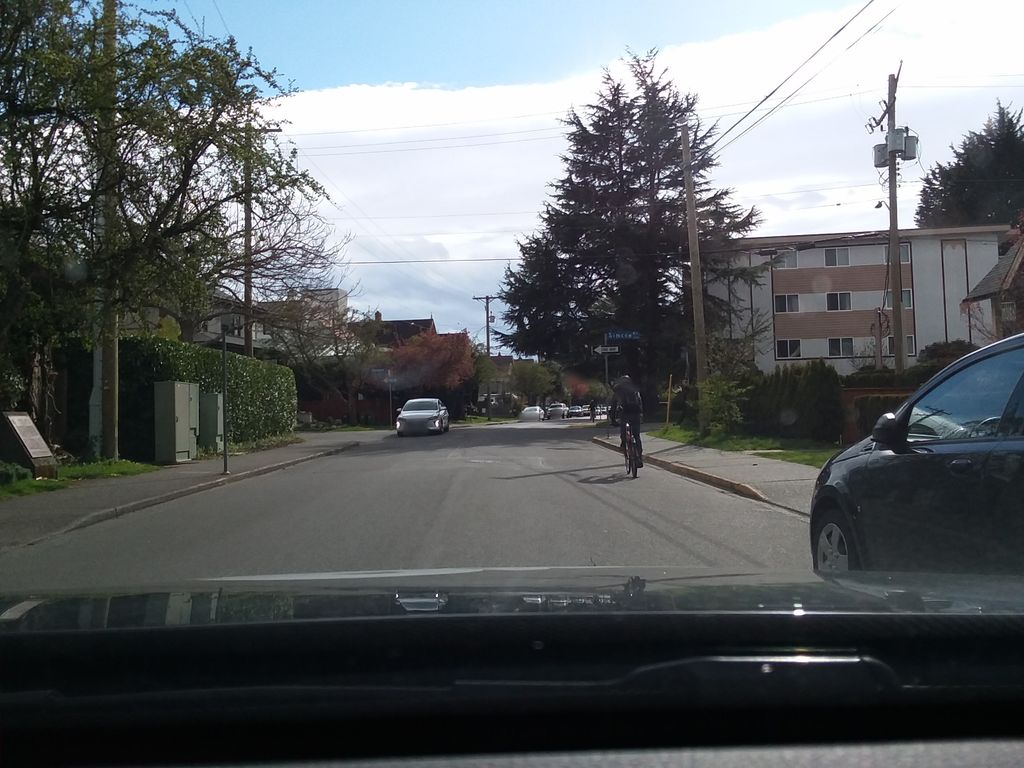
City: victoria